Question: I am new to WPF Development.
Please bear me if i asked Similar question
I need to populate the grid like below
## DeviceName Model Version Status Operation
Samsung g101 4.2 Connected [PlayImg] [Stopimg]
Nokia 920 5.0 Discovered [DiscoveredImg]
If deviced connected to application then only we need to Playimage and Stopimage
Otherwise we need to show only image discovered.
How to achieve this WPF?
Please refer below which makes clear

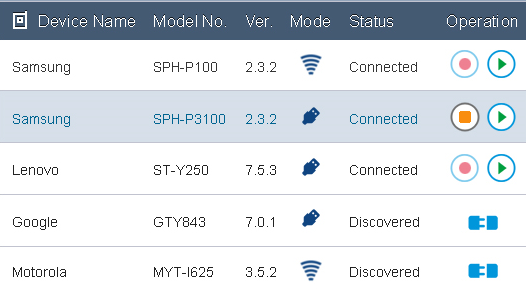
Answer: The easiest way to do this would be to add three 'bool' properties and use a 'BooleanToVisibilityConverter' on each of the three 'Image' controls, as @progpow has hinted:
In 'Resources':
'''
<BooleanToVisibilityConverter x:Key="BooleanToVisibilityConverter" />
'''
In XAML:
'''
<StackPanel Orientation="Horizontal" />
<Image Source="/YourAppName;component/Images/Stop.png" Visibility="{Binding
IsStopVisible, Converter={StaticResource BooleanToVisibilityConverter}}" />
<Image Source="/YourAppName;component/Images/Play.png" Visibility="{Binding
IsPlayVisible, Converter={StaticResource BooleanToVisibilityConverter}}" />
<Image Source="/YourAppName;component/Images/Discovered.png" Visibility="{Binding
IsDiscoveredVisible, Converter={StaticResource BooleanToVisibilityConverter}}" />
</StackPanel>
'''
You could then control whether the various images should display by setting the three 'bool' properties to true or false:
'''
IsStopVisible = IsPlayVisible = true;
IsDiscoveredVisible = false;
'''